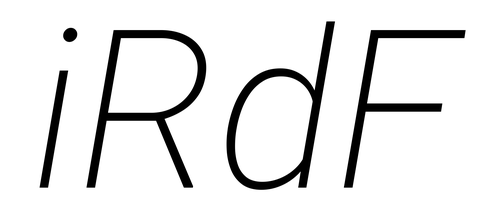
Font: Roboto-Italic_ExtraLight_Italic